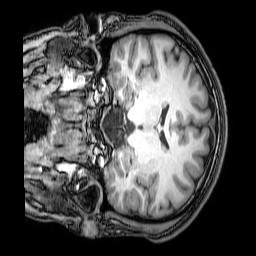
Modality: T1w
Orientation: coronal
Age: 22
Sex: male